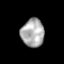
Tissue: skin
Cell type: Epithelial cells
Senescence score: 0.2278
Nuclear area (px): 631
Mean DAPI intensity: 172.501